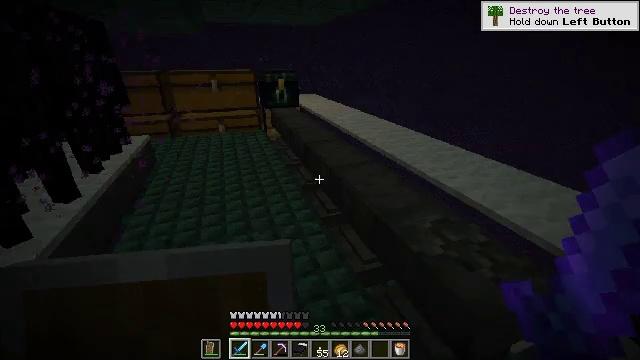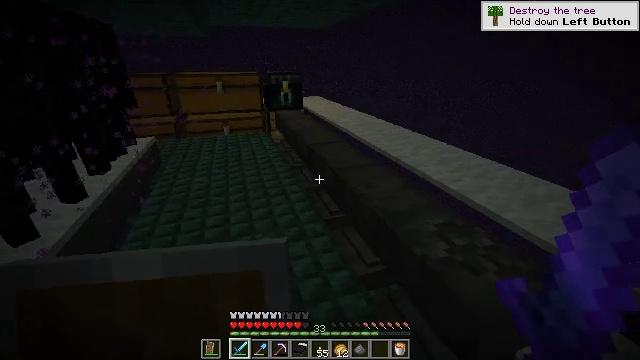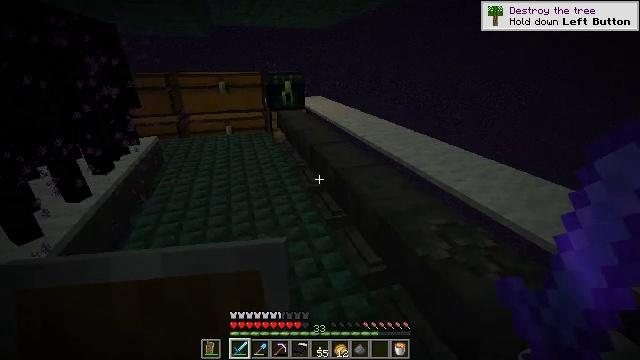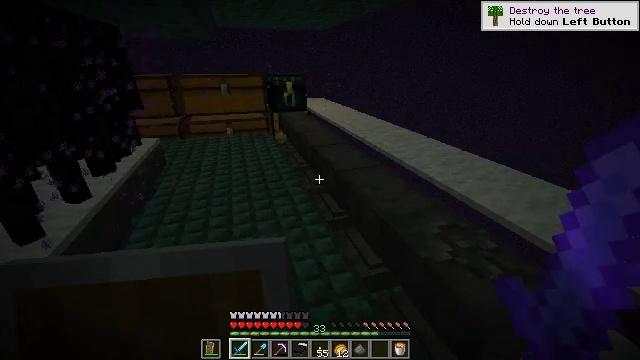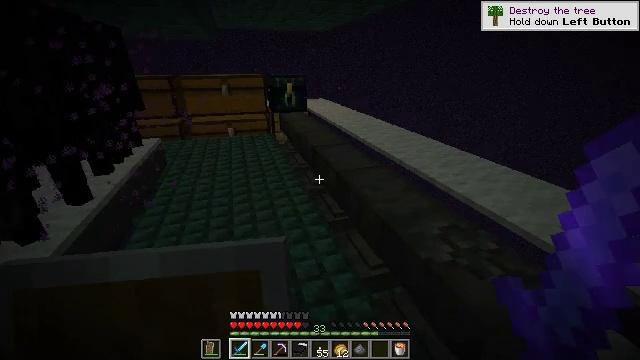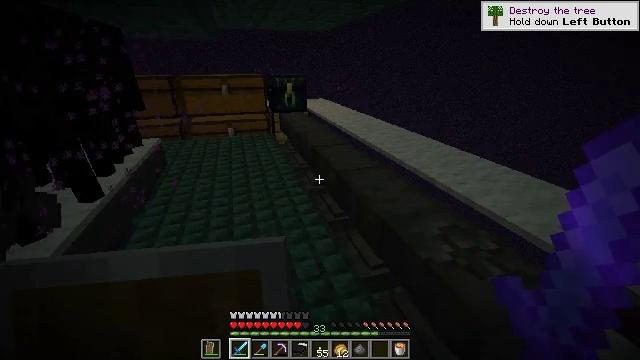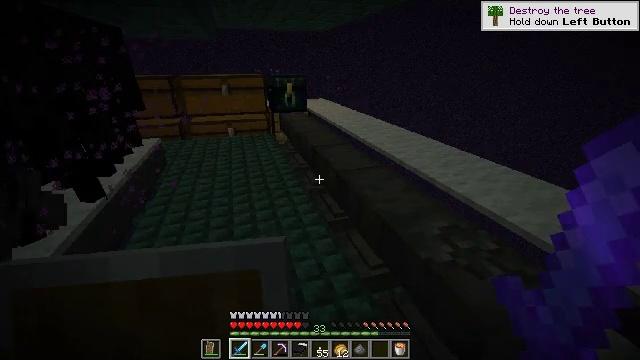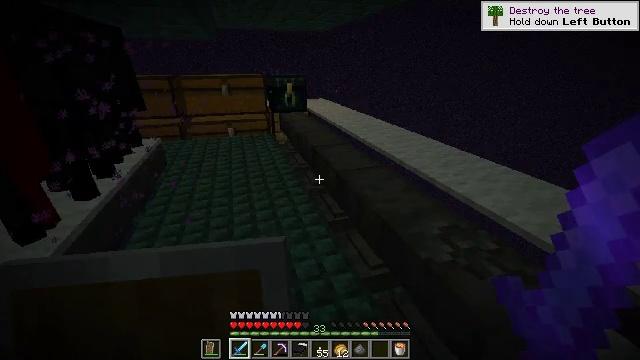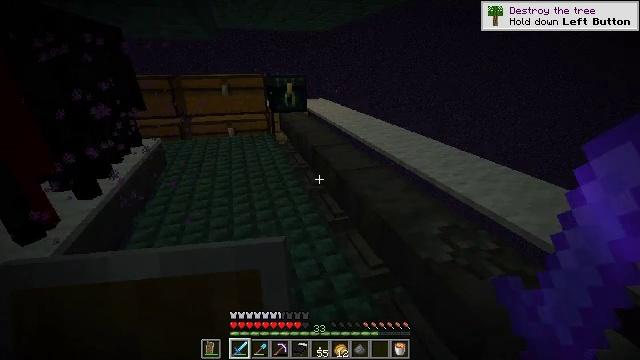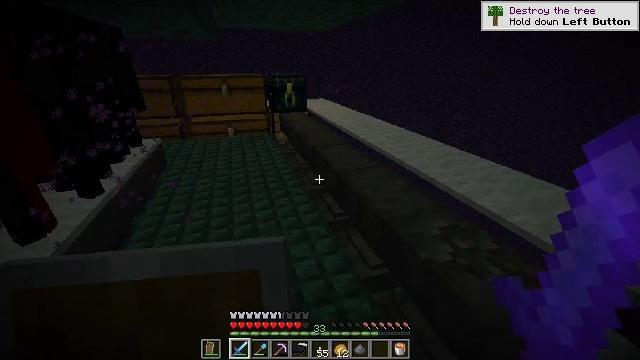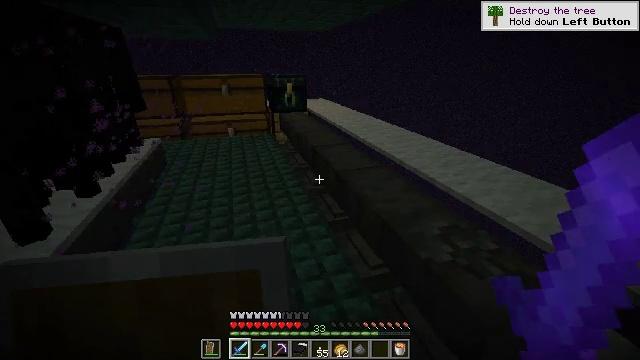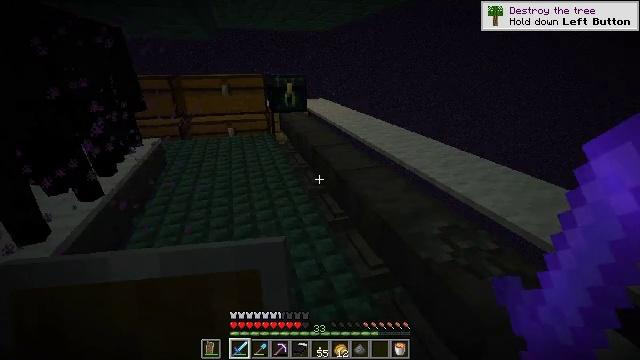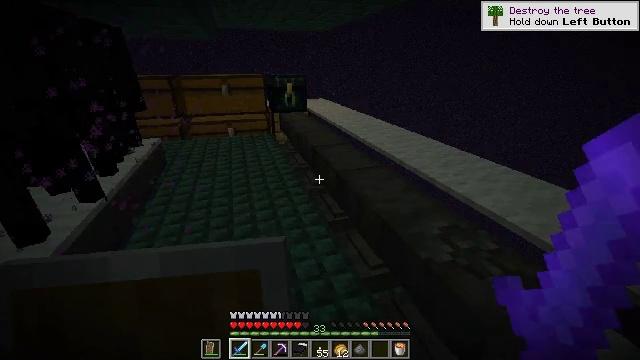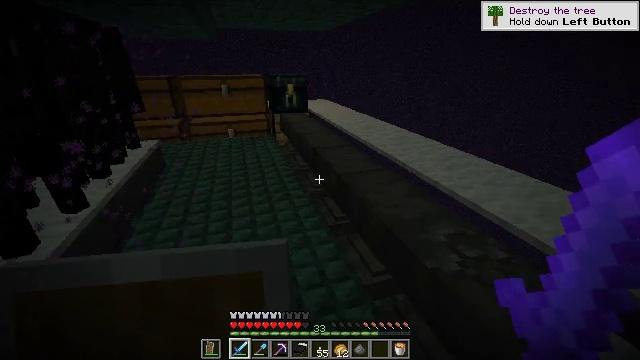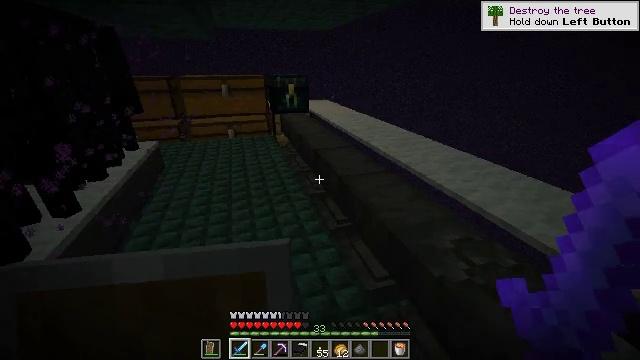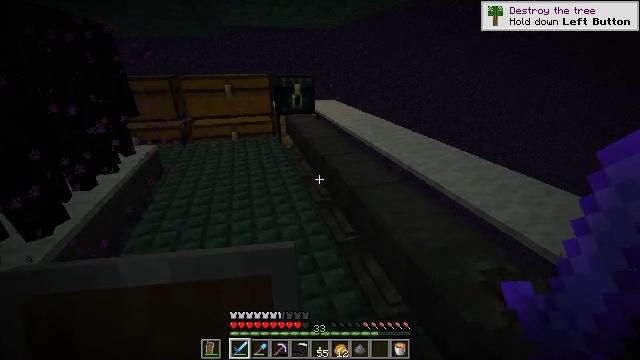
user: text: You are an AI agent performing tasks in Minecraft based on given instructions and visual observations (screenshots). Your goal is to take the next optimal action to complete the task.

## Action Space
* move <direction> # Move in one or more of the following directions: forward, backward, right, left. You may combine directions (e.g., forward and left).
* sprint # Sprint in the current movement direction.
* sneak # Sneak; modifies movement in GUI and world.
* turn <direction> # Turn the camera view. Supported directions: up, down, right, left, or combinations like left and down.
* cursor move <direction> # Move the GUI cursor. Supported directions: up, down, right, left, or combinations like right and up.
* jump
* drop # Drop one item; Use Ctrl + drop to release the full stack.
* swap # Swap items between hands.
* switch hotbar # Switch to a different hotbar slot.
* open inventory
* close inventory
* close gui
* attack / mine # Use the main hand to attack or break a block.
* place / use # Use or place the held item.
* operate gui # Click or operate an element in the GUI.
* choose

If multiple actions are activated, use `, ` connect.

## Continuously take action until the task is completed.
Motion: motion action
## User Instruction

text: Hunt the enderman.
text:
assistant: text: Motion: no_op
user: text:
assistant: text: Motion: no_op
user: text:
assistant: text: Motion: no_op
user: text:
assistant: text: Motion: no_op
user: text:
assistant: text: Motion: no_op
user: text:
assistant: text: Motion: no_op
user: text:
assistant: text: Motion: no_op
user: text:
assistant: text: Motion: no_op
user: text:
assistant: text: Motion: no_op
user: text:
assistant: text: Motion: no_op
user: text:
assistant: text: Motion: no_op
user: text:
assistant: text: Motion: no_op
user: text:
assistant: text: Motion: move forward
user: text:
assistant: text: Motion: move forward
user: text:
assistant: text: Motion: move forward, turn left
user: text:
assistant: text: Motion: move forward, turn left
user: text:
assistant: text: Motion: move forward, turn left
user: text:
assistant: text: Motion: move forward, turn left
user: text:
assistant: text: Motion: move forward, turn left
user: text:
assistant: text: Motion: move forward
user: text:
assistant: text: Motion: move forward
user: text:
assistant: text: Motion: move forward
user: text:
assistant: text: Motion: move forward
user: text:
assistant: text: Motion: move forward
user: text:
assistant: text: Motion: move forward
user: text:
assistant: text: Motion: move forward
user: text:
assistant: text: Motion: move forward
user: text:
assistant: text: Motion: move forward
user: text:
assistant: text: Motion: move forward
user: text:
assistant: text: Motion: move forward